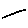
Label: line